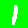
Digit: 1